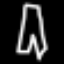
Label: pants